Aerial crown-view tile of a tropical tree (Barro Colorado Island, Panama), acquired 20250715:
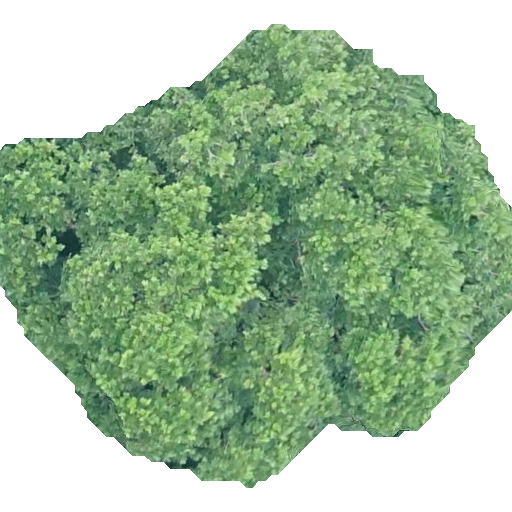
Species: Anacardium excelsum
GBIF accepted scientific name: Anacardium excelsum
Crown area: 252.595 m²